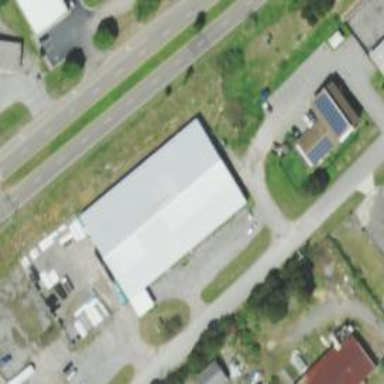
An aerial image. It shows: Commercial building.